Question: I have a Winform App where I want a user to be able to enter some stock corrections against a list of products which will in turn create a database record for each of those corrections.
Using a combobox, I got it so each item would have to be selected in turn. It works great, but is not very user friendly. Ideally, I'd like a list of products with an empty column to enter the corrections, click submit and ya done.
I looked at using a datagrdiview. I can generate the list of products, but I've no idea on how to create the 'entry column'.
Any suggestions on the path to take?
Cheers,
Numb
Here is a mock up of what I would like to do to make it as clear as possible without showing code...

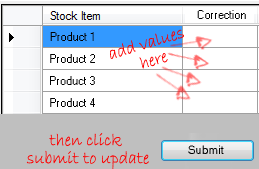
Answer: If you want use a "Submit" button to save a new stock correction, then
approach will be:
-Create a datagridview with products names and empty cell for stock correction
-After "Submit" button was clicked read "Correction" columns values, if value exists update database...
Here how you can do it:
Create a datagridview in designer 'dgvProductCorrections',
then create with designer a two columns in this datagridview
'dgvProductCorrection_Product' and 'dgvProductCorrection_Correction'.
Put this(or your) columns names in Column .Name property
Then, I assume that you have a class Product where exists a property .Name,
you will need to put a name of this property(in my example will be Name) in .DataProperty of column
Above can be done with designer or in code(Constructor)
Adding a list products 'List<Product> lstProducts;' in datagridview will be as:
'''
dgvProductCorrections.DataSource = lstProducts; //(this may be in Form_Load)
'''
Rememeber before adding a list set a datagridview property 'AutoGenerateColumns' to 'False'
'''
dgvProductCorrections.AutoGenerateColumns = false;
'''
in 'Button_Click' event handler of your Submit button put a code where you loopin through a all rows and reading a correction values. After you can update a database with those values
'''
//Code in Button_Click
{
foreach(DataGridVewRow dgvr in dgvProductCorrections.Rows)
{
Decimal fCorrection;
//Check if value exists and it can be used. Add own other checks
if(dgvr.Cells(this. dgvProductCorrection_Correction.Name).Value != null && Decimal.TryParse(dgvr.Cells(this.dgvProductCorrection_Correction.Name).Value.ToString(), fCorrection) = True)
{
//Here you can put a update code, or save a correction in list and then update all by one update call
}
}
}
'''